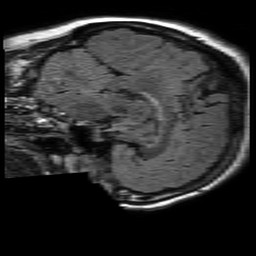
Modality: FLAIR
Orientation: sagittal
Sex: female
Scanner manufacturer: philips
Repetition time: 11 s
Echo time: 0.125 s